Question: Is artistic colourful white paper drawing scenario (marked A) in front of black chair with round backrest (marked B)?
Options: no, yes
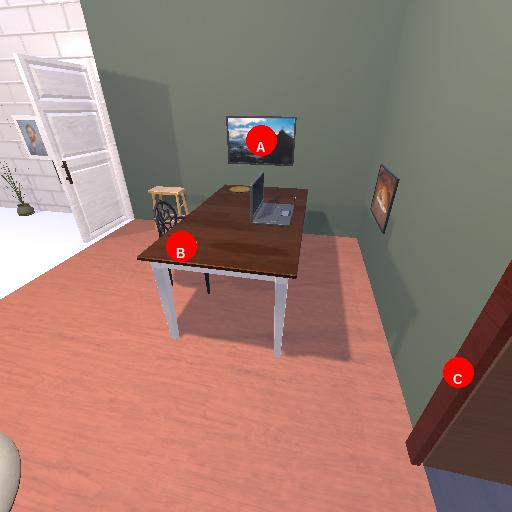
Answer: no